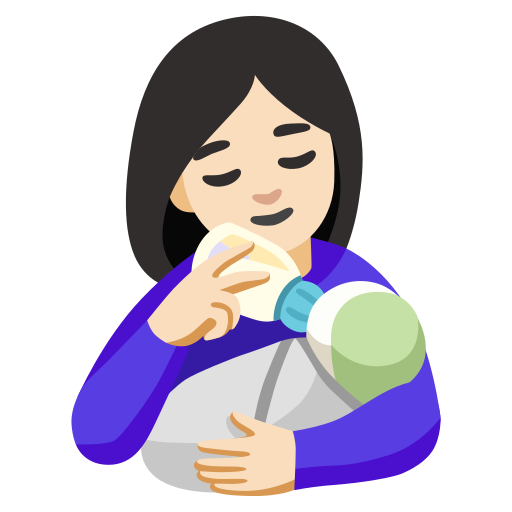
Emoji: 👩🏻‍🍼